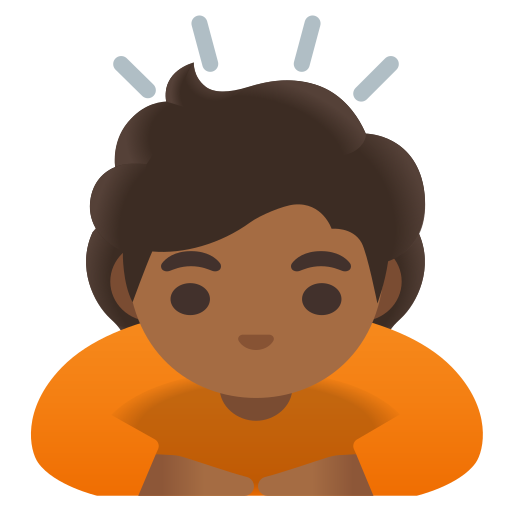
Emoji: 🙇🏾